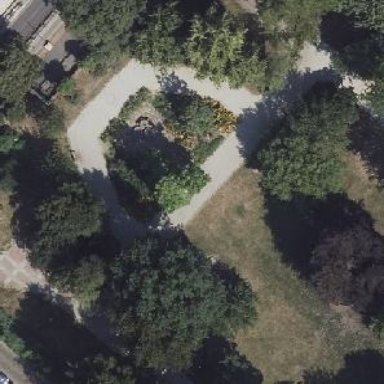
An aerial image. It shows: Flowerbed.